Current action and preconditions to check: trajectory_clear

Your task: For each precondition in the list above, predict whether it will hold at this action.

Consider the current scene as observed from the mobile robot's camera, and analyze the predicted future states of all dynamic agents (e.g., people, animals, vehicles, or any moving entities) within the NEXT SECOND.

IMPORTANT: Only answer "very likely" if you are absolutely certain—based on strong, clear evidence—that a dynamic agent will violate the precondition in the predicted future state. Do NOT answer "very likely" for unlikely, ambiguous, or low-probability risks.

Ask yourself for each precondition: Is there a high probability, with clear and convincing evidence, that the predicted future states of any dynamic agent will interfere with the predicted future state of the currently executing action within the NEXT SECOND, causing that precondition to fail?

Assess the risk level based on these predictions. Use "likely" or "very likely" if motions create a clear risk of interference.

Use "neutral" or "improbable" if agents are nearby but their predicted paths are clearly diverging or non-conflicting.

Failure Risk Categories: "very improbable", "improbable", "neutral", "likely", "very likely"

Answer Format: Output ONLY the probability_of_failure value from these categories: "very improbable", "improbable", "neutral", "likely", "very likely"

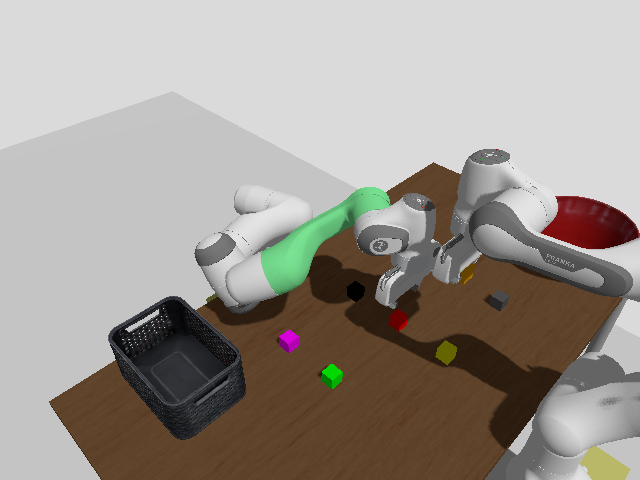

Answer: improbable